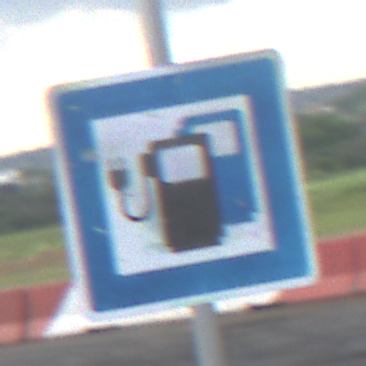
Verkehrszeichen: LadestationFuerElektrofahrzeuge
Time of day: MorningAfternoon
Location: Outdoor (RoadRail)
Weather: PartlyCloudy
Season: NotSpecified
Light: Natural